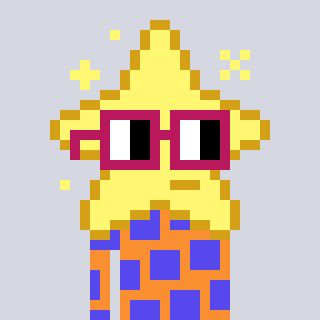
a pixel art character with square dark red glasses, a star-shaped head and a orange-colored body on a cool background